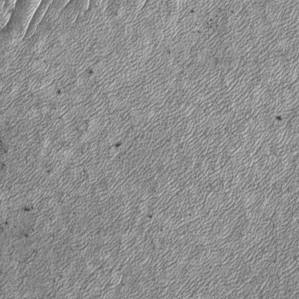
Label: frost